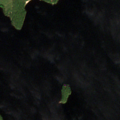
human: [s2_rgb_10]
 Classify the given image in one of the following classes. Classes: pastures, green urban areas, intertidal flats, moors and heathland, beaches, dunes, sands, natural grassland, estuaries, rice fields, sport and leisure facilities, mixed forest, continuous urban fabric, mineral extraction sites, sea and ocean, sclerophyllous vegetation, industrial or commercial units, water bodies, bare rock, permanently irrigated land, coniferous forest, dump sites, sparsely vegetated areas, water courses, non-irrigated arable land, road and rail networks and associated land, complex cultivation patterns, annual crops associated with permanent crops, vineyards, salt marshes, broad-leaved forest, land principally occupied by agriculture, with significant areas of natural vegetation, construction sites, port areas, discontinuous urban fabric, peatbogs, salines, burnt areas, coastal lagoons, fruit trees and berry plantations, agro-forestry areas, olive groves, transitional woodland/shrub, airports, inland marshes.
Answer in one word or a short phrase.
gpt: coniferous forest, water bodies